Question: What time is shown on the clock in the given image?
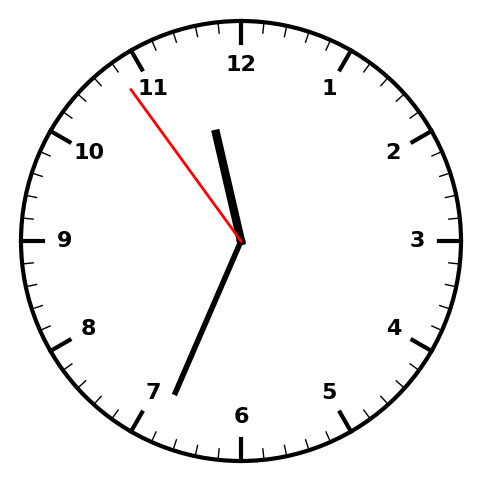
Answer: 11:33:54